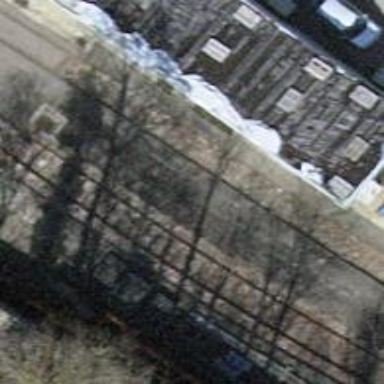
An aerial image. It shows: Single railway spur track.